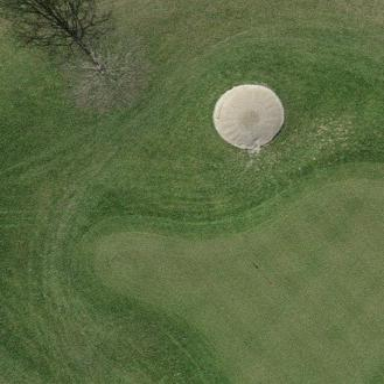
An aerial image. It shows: Golf green.